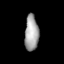
Tissue: lung
Cell type: Others
Senescence score: 0.5565
Nuclear area (px): 484
Mean DAPI intensity: 163.649